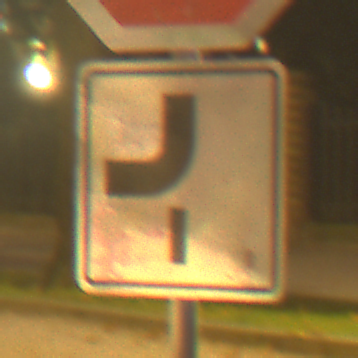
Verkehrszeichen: VerlaufVorfahrtsstrasse7
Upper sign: Stop
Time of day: Night
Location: Outdoor (Urban)
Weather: Clear
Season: NotSpecified
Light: Artificial